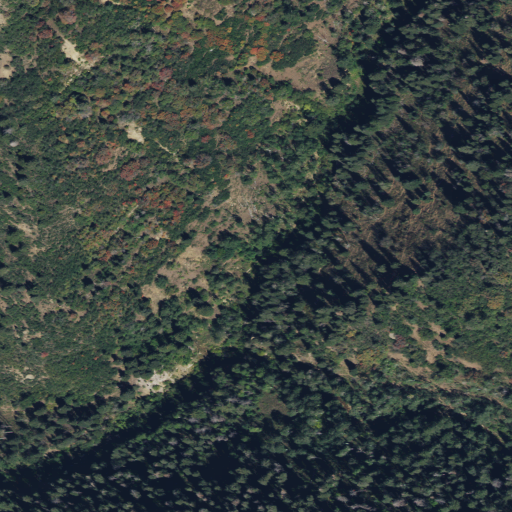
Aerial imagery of valley in Utah named Broad Canyon containing deciduous forest, evergreen forest, and mixed forest